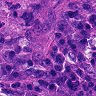
Metastatic tissue present: yes